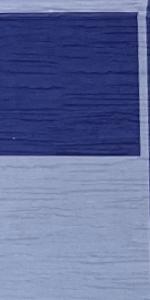
Label: Empty